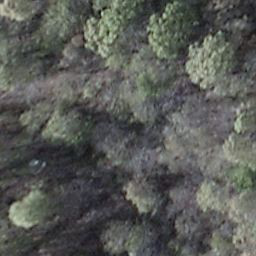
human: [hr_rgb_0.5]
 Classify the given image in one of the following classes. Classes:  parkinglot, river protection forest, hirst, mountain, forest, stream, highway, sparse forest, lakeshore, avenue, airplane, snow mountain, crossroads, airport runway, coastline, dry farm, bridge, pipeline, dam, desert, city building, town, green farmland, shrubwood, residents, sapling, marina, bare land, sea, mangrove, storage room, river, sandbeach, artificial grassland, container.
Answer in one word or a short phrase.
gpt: shrubwood